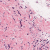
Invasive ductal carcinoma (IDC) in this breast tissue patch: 1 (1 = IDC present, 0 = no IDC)